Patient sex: M
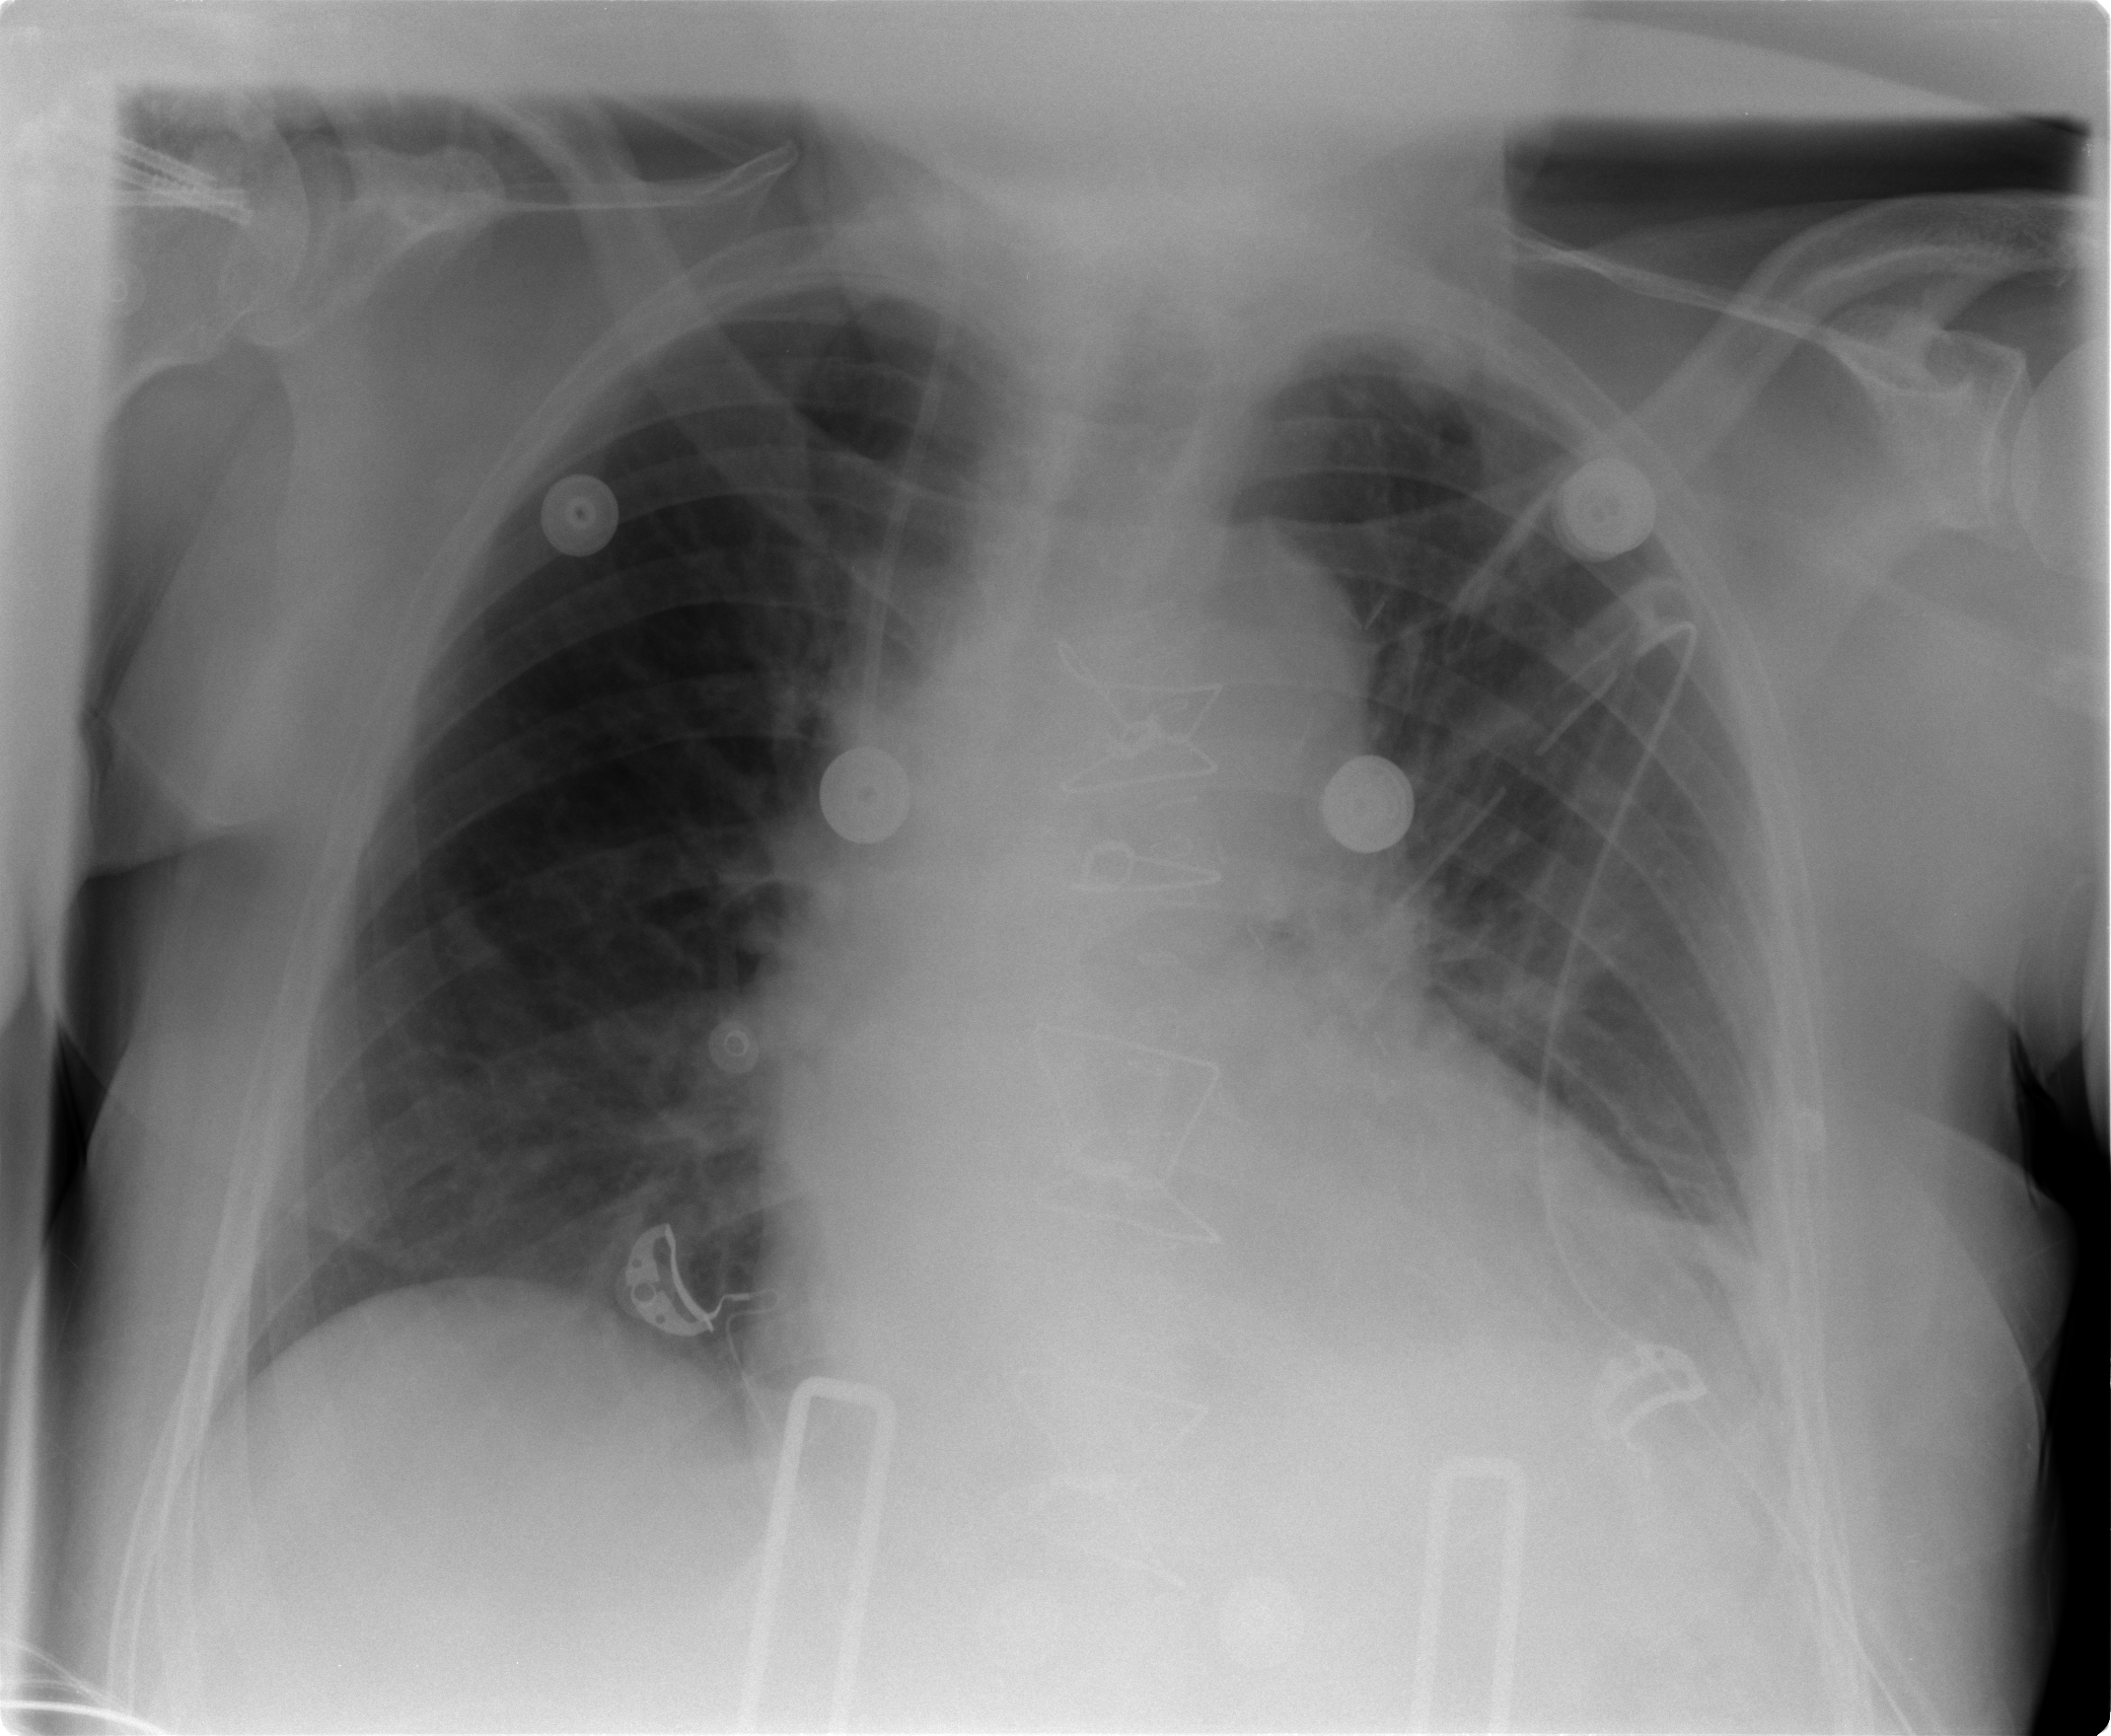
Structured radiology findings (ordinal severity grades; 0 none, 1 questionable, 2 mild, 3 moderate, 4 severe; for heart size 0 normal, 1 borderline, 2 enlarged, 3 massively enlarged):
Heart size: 2
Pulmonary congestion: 1
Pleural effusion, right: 0
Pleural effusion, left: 1
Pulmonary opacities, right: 0
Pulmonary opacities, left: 0
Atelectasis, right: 0
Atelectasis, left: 2